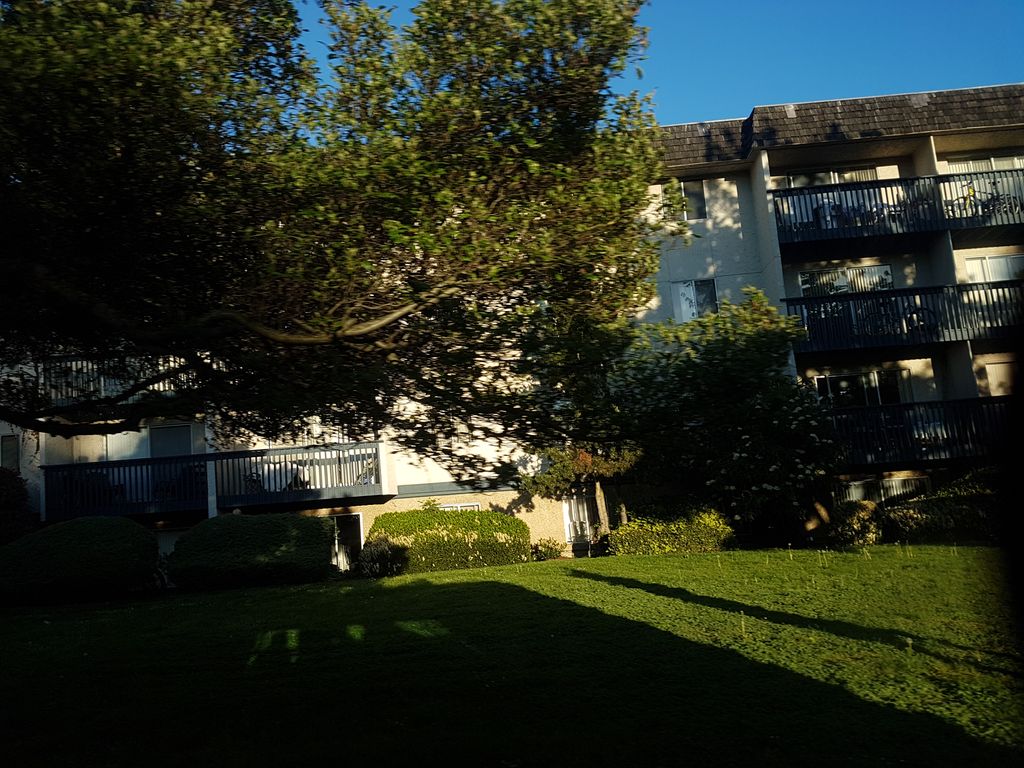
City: victoria